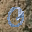
Label: 0